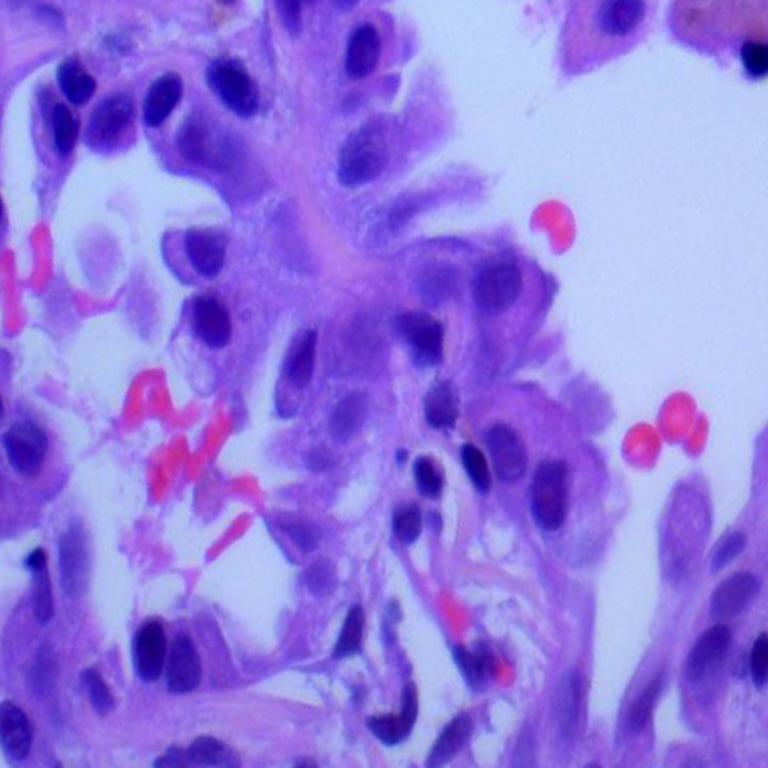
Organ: lung
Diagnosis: adenocarcinomas